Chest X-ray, PA view. Patient: 47 years old, sex F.
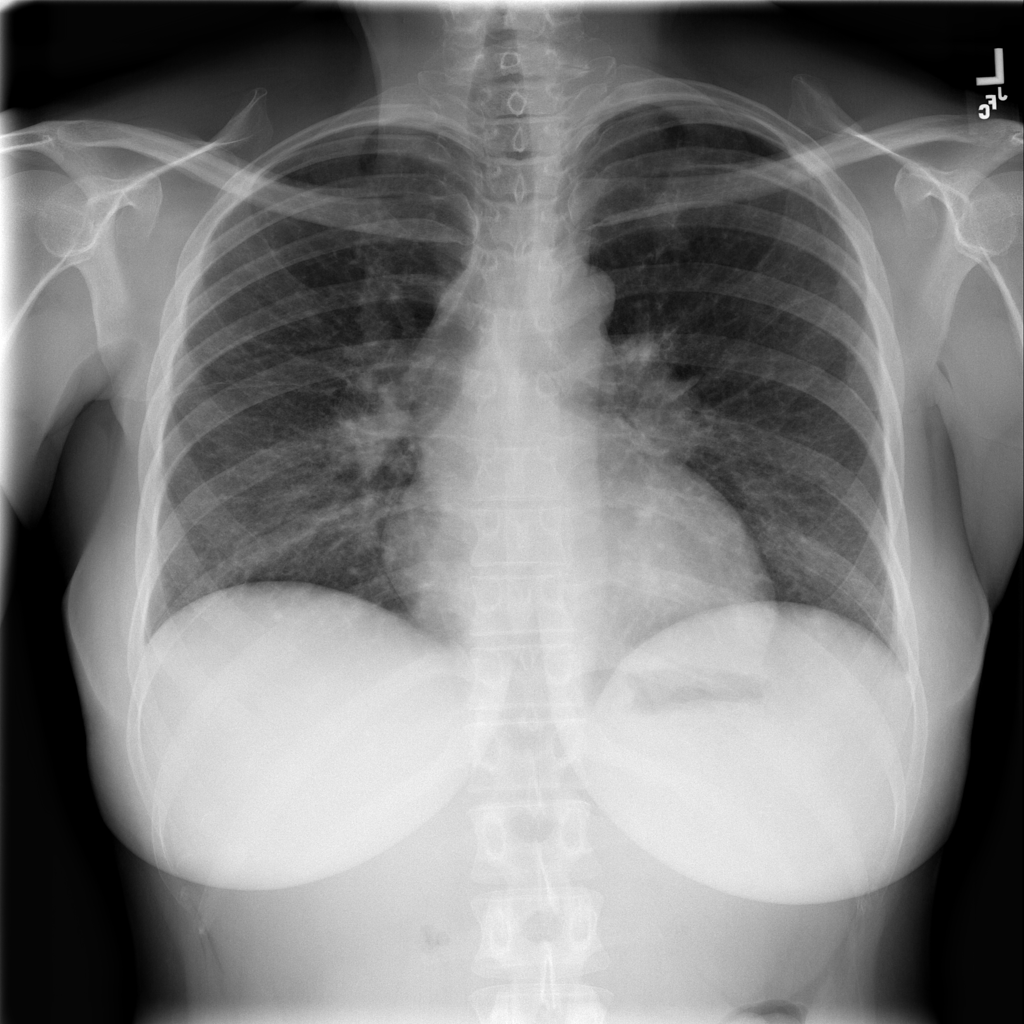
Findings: No Finding